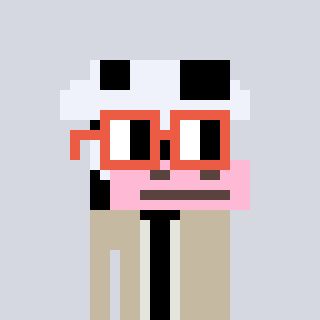
a pixel art character with square orange glasses, a cow-shaped head and a bege-colored body on a cool background